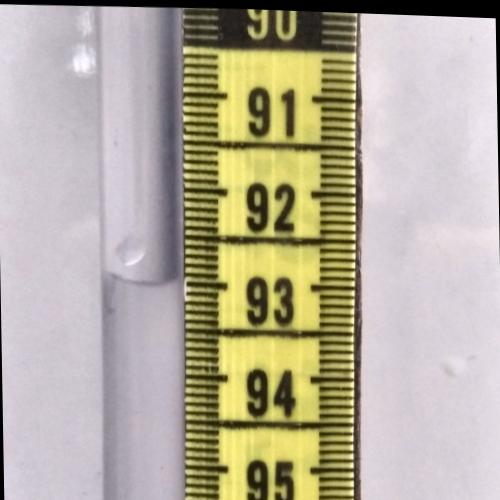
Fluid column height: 93.0 cm